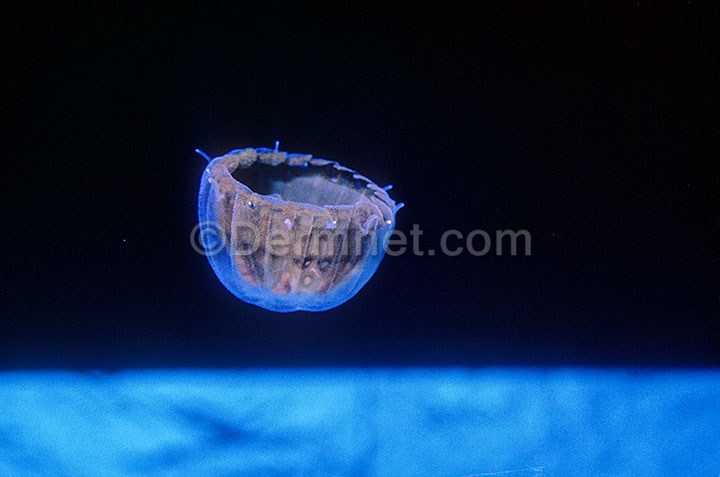
Disease: Scabies Lyme Disease and other Infestations and Bites